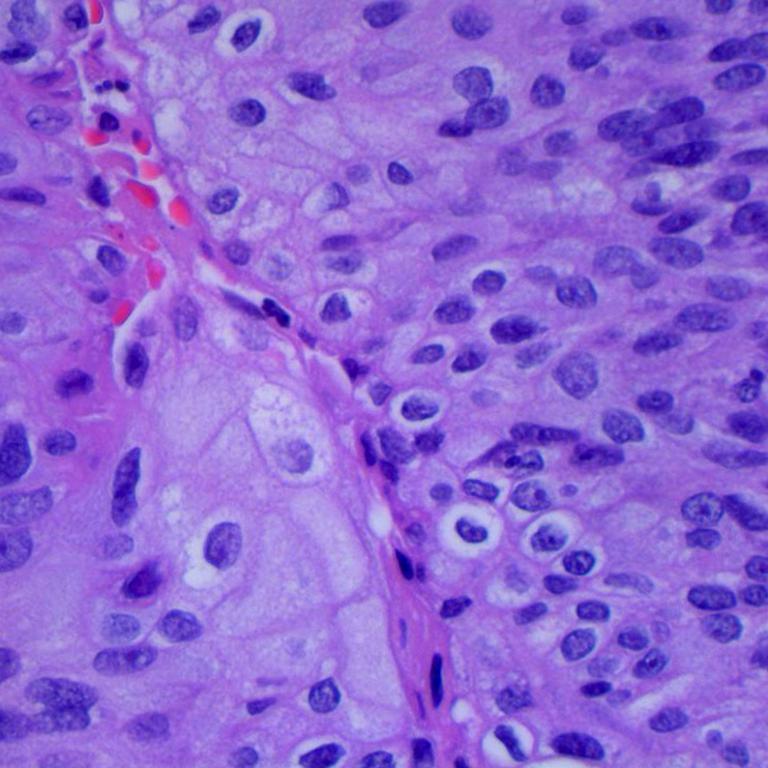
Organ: lung
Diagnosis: squamous carcinomas